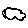
Label: cloud